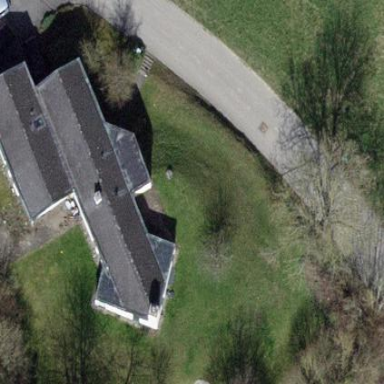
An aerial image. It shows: Detached building.